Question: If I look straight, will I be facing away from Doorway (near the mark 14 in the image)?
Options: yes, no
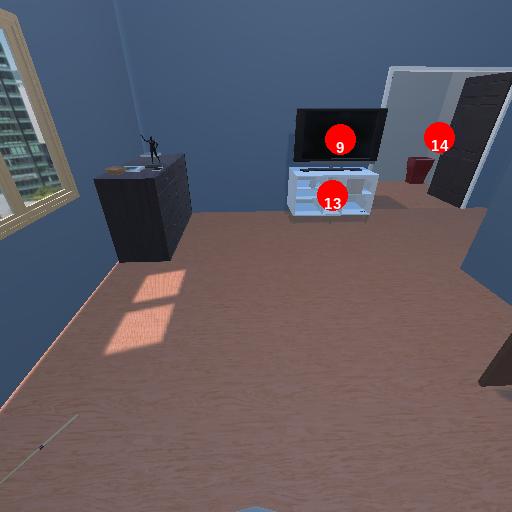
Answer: yes